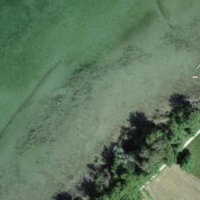
EUNIS habitat code: 14
Species observed at this site:
Prunella vulgaris
Accipiter gentilis